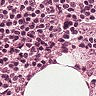
Metastatic tissue present: no